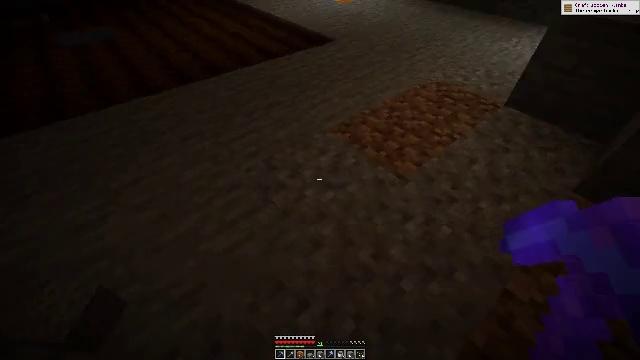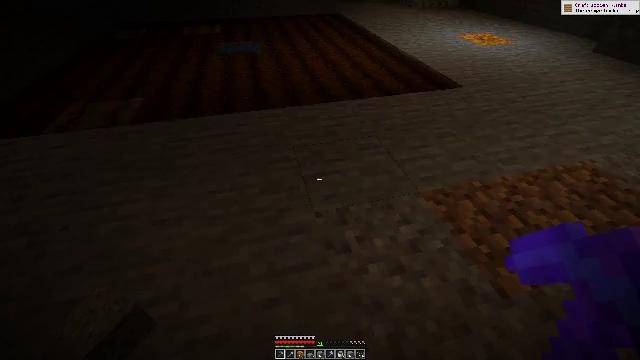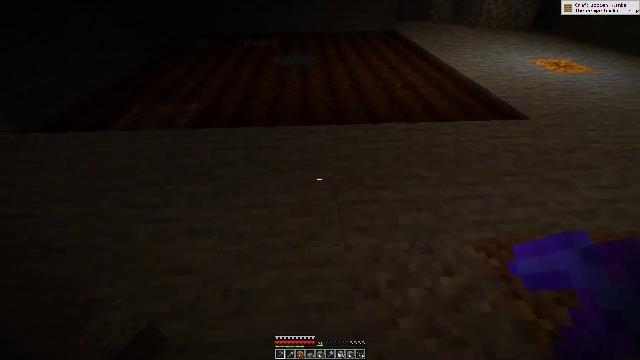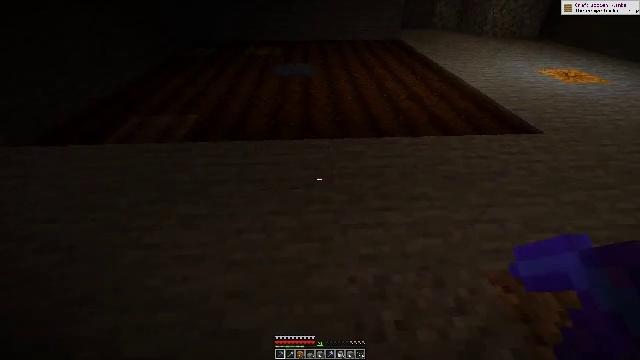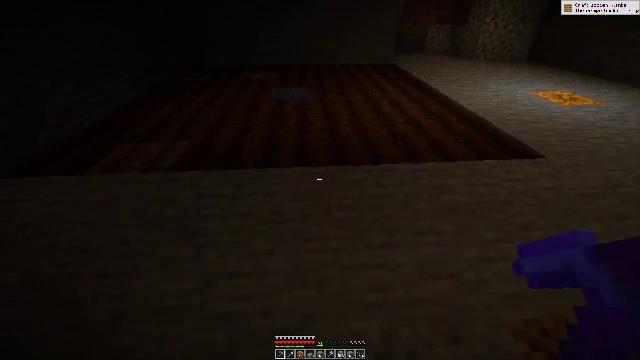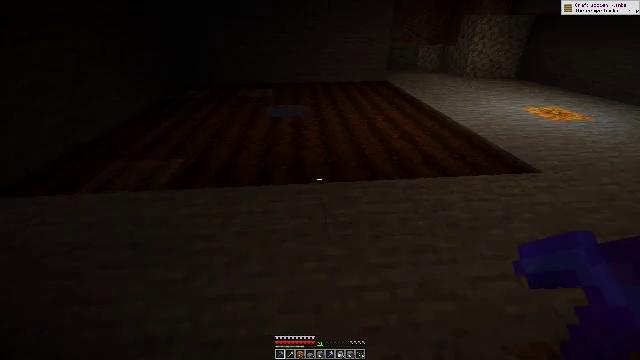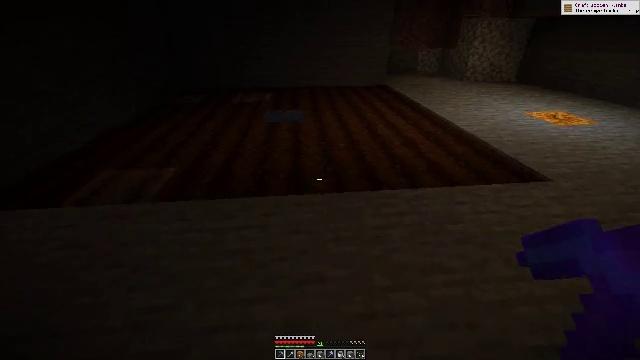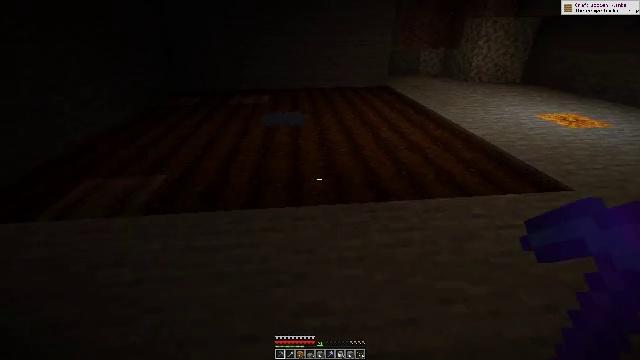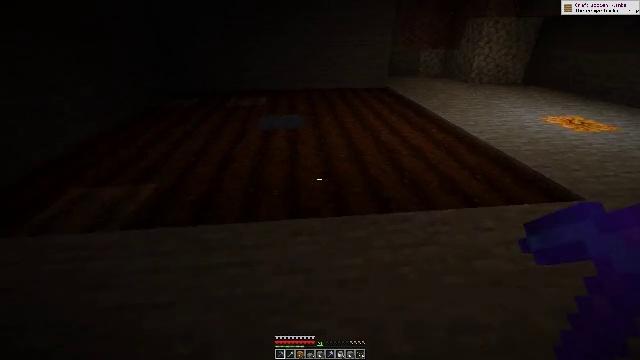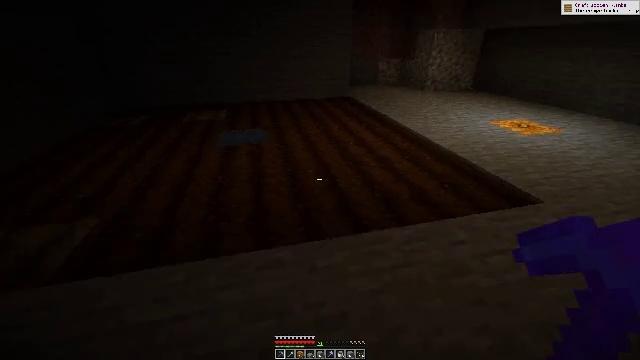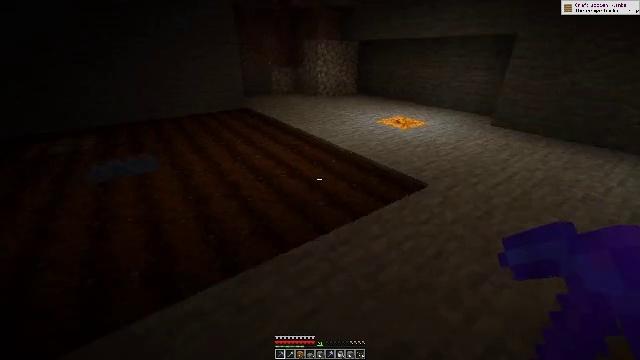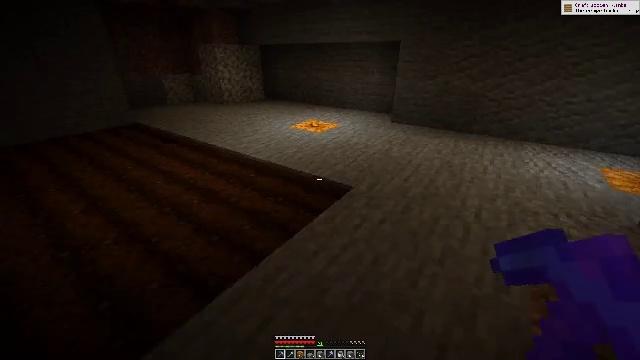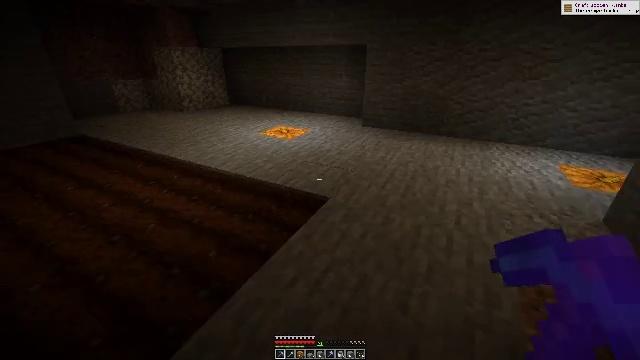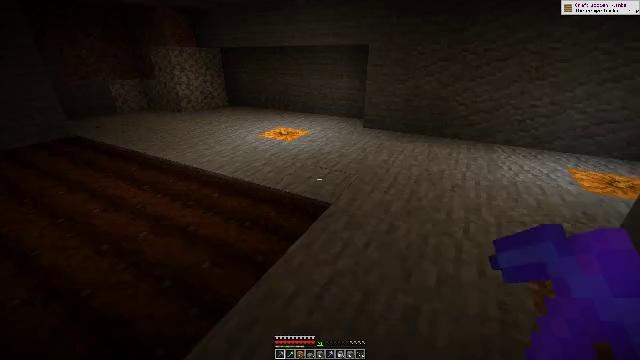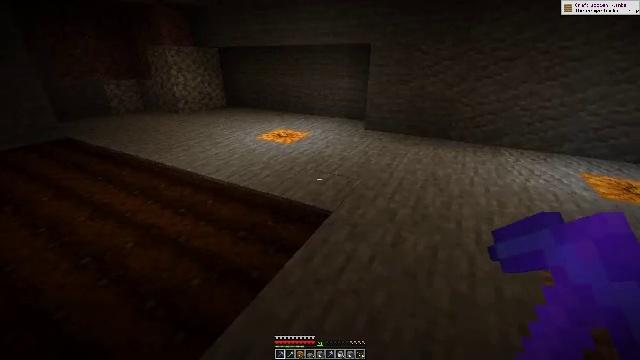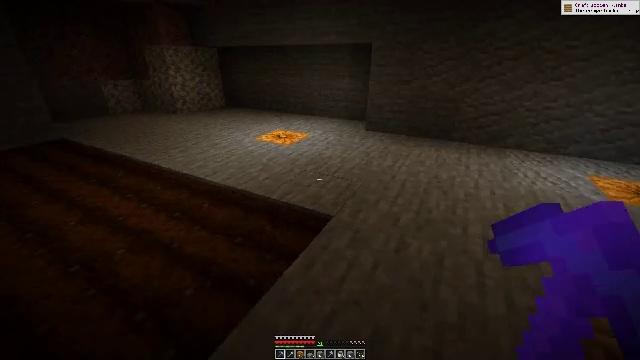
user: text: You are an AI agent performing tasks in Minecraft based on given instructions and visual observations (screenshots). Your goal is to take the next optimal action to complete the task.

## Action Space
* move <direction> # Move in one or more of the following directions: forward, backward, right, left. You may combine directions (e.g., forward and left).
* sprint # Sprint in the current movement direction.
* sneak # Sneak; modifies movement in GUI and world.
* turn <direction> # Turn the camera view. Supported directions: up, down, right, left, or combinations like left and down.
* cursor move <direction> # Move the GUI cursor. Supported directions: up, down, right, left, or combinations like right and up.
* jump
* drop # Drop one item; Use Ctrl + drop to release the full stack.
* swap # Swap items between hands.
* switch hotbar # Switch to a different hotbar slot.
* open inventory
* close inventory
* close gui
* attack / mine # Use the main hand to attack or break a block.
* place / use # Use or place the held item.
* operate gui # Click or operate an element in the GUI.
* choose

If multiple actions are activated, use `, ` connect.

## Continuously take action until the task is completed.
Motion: motion action
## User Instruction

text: Attack the composter to add it to your inventory.
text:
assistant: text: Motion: move forward, turn left and up
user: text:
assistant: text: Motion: move forward, turn left and up
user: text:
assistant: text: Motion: move forward, turn up
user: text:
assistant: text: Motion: move forward, turn up
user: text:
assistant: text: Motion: move forward, turn right and up
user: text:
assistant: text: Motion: move forward
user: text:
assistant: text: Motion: move forward
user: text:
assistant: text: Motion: move forward
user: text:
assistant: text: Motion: move forward, turn right and up
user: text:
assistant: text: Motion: move forward, turn right and up
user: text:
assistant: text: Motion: move forward, turn right
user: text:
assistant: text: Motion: move forward, turn right
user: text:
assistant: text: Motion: move forward
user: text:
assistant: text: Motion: move forward
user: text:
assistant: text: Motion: move forward
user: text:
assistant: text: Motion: move forward
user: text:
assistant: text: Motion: move forward, turn right
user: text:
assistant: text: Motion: move forward, turn right
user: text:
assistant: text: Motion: move forward, turn right
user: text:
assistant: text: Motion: move forward, turn right
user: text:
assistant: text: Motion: move forward
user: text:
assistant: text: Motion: move forward, turn right
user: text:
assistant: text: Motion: move forward, turn right and up
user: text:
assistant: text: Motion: move forward, turn right and up
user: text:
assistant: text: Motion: move forward, turn right and up
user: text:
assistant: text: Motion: move forward, turn right and up
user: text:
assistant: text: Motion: move forward, turn left and up
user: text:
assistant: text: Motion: move forward, turn left and up
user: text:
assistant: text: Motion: move forward
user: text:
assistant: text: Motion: move forward